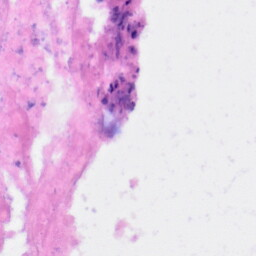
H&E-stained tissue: Kidney